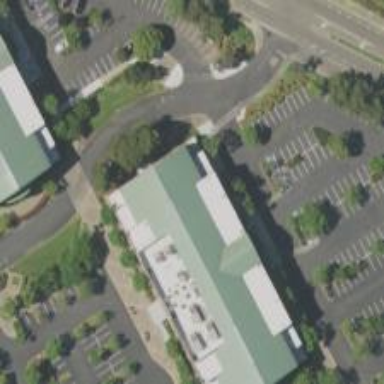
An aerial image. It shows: Commercial building.